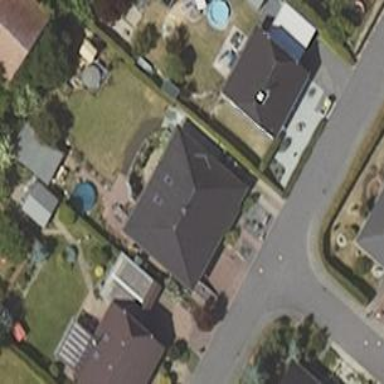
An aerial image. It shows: Simple and straightforward house.